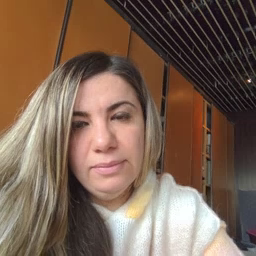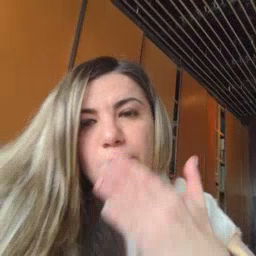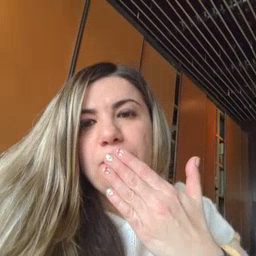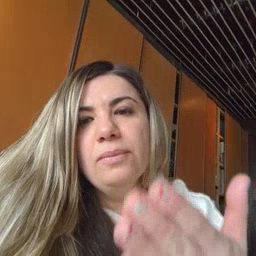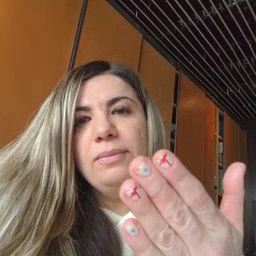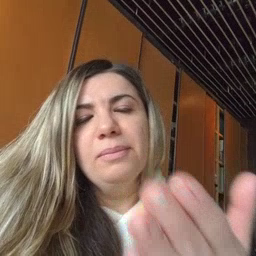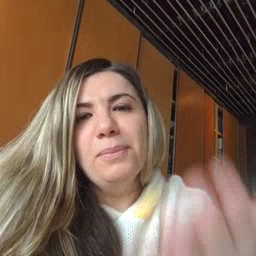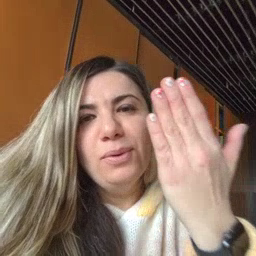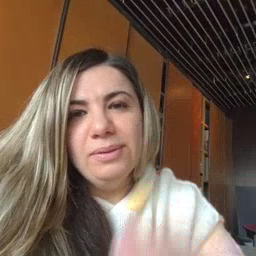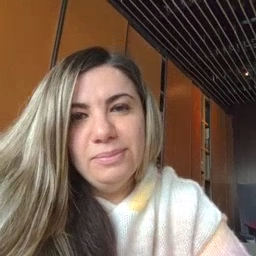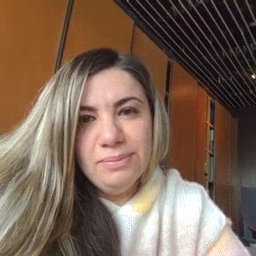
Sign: morning